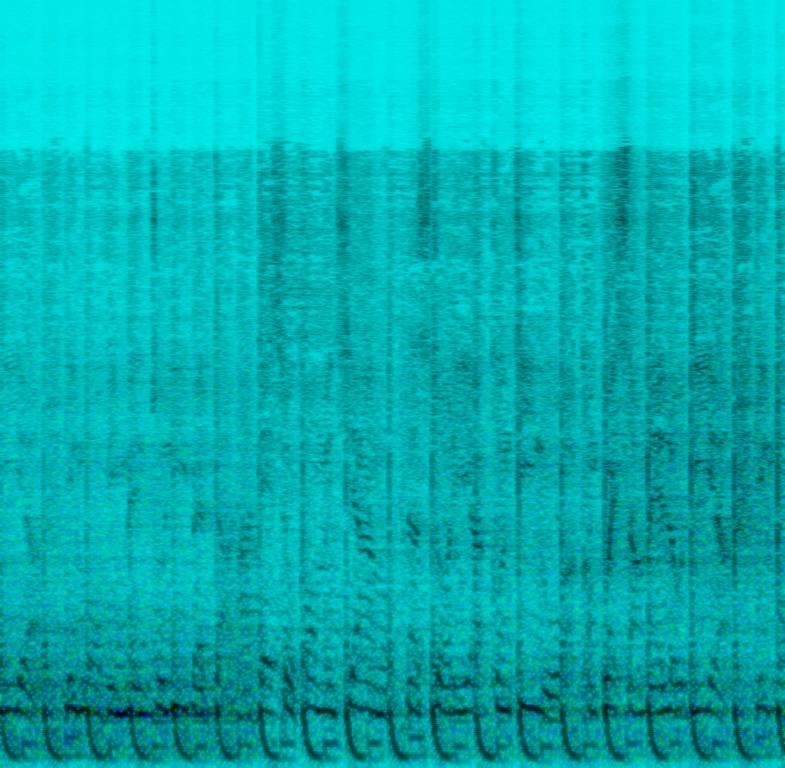
This song contains digital drums playing a kick on every beat together with a digital synth bass playing a simple almost monotone bassline. A male voice is singing in a deeper key. This song is running through some filters opening up and with a lot of reverb. This song may be playing while having a car ride.